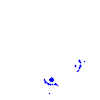
Particle: kaon